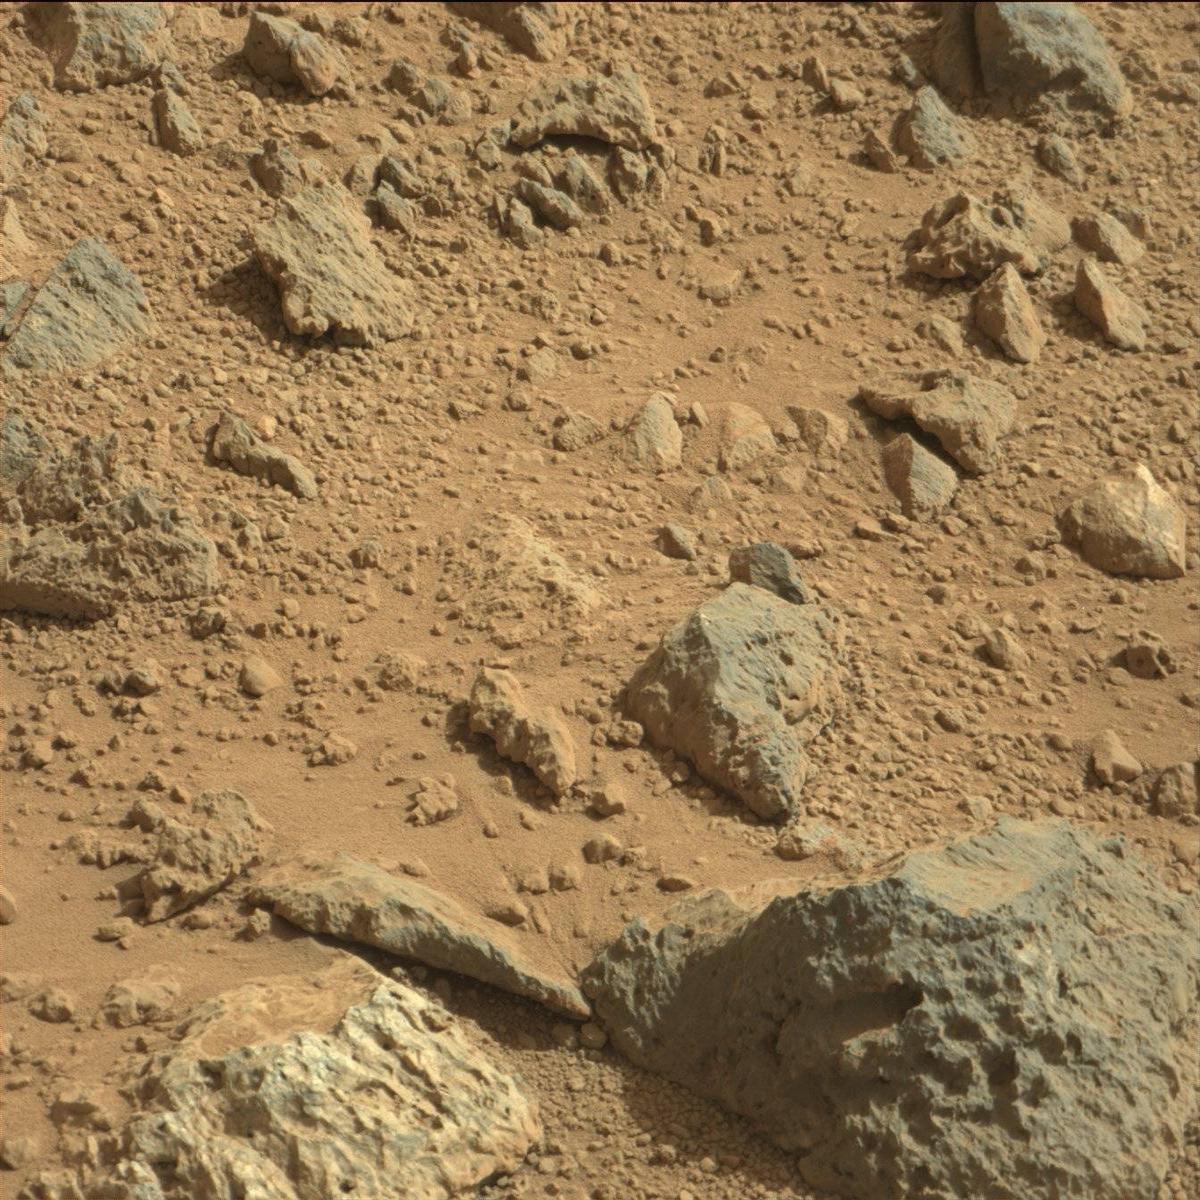
Terrain classes present: Bedrock, Sand / Soil